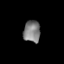
Tissue: lung
Cell type: Endothelial cells
Senescence score: 0.6329
Nuclear area (px): 355
Mean DAPI intensity: 128.256